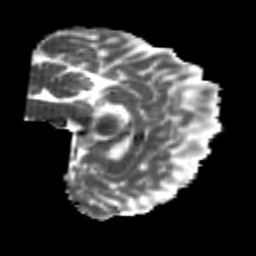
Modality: MD
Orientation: sagittal
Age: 25
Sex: female
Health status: healthy
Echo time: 0.074 s